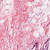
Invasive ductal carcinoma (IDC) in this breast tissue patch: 0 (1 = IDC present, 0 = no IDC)